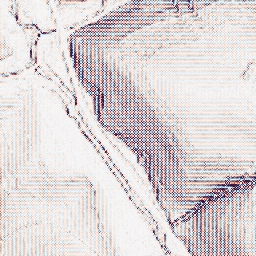
Category: wavelet
Decomposition family: wavelet_biorthogonal
Decomposition parameters: wavelet: bior1.3
level: 1
Upsampling method: cubic_mitchell
Upsampling parameters: scale: 8
Upsampling scale: 8